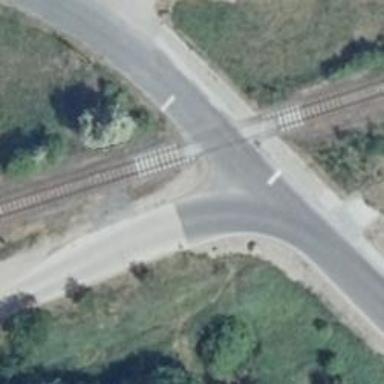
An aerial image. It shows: Uncontrolled level crossing on the railway.